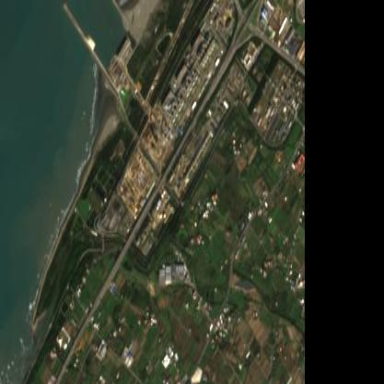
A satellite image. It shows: Industrial area with wall. This area houses power plant.